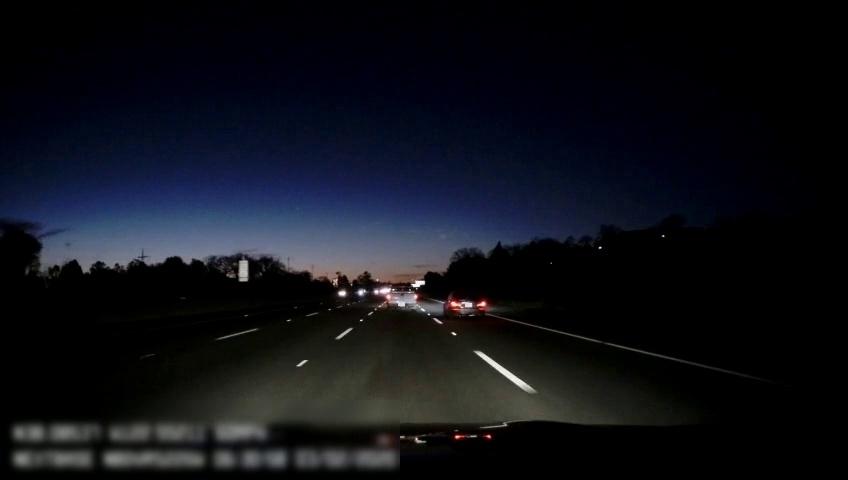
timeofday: Night
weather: Other
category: Drivable Space
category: Vehicles | Truck
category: Vehicles | Car
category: Lanes | Alternate Lane
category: Lanes | Alternate Lane
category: Lanes | Alternate Lane
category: Lanes | Alternate Lane